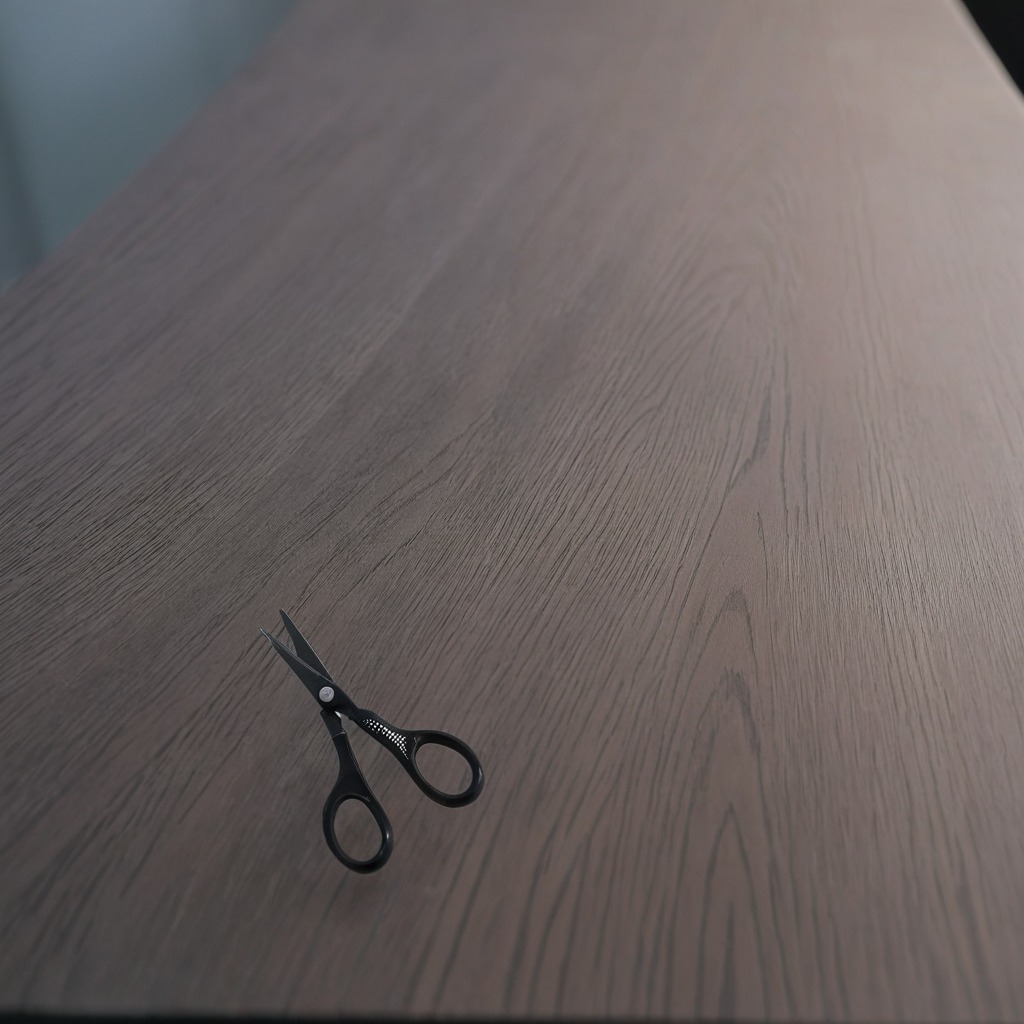
A scissor lying on a table.